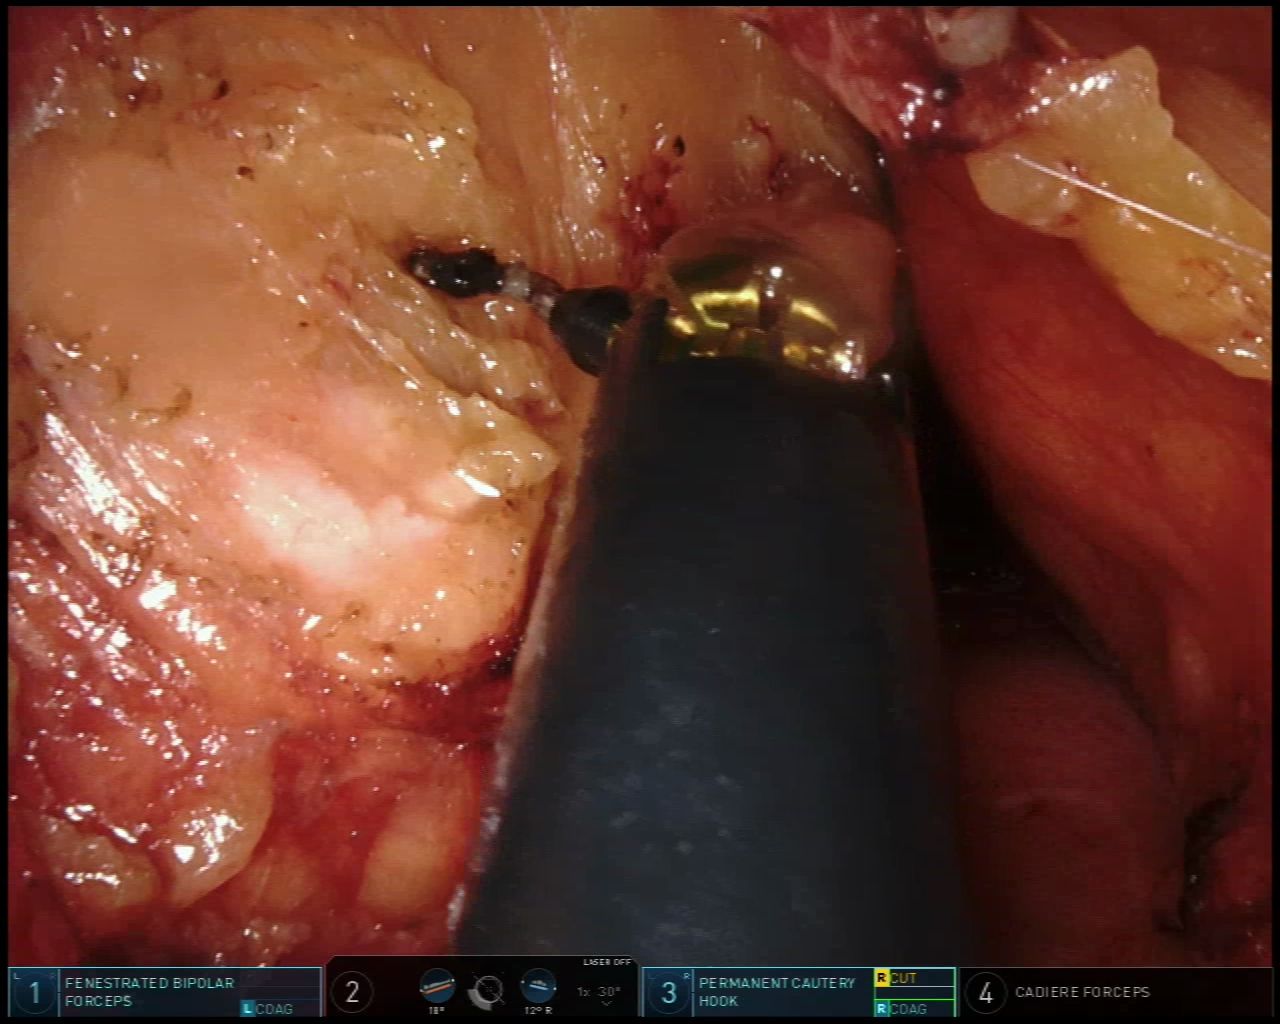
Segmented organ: pancreas
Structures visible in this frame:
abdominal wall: no
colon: no
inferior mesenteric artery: no
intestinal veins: no
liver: no
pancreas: yes
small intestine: no
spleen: no
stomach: no
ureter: no
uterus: no
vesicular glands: no